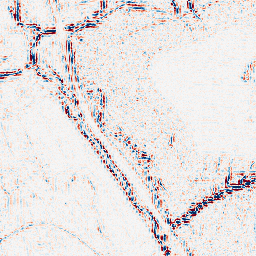
Category: wavelet
Decomposition family: wavelet_reverse_biorthogonal
Decomposition parameters: wavelet: rbio1.3
level: 2
Upsampling method: cubic_catmull_rom
Upsampling parameters: scale: 4
Upsampling scale: 4